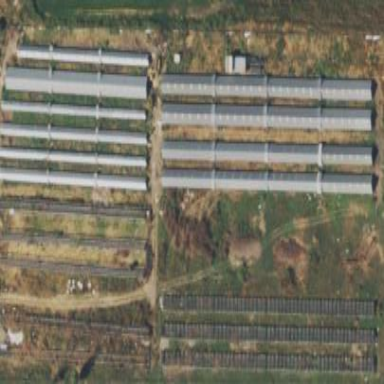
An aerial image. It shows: Greenhouse used for horticulture.